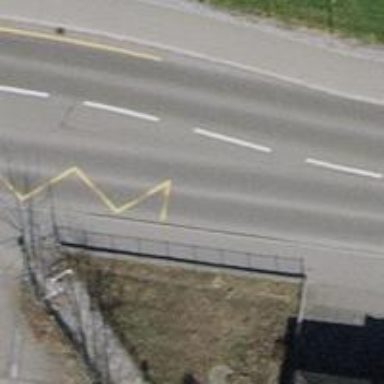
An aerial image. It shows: Primary highway with separate asphalt sidewalks.